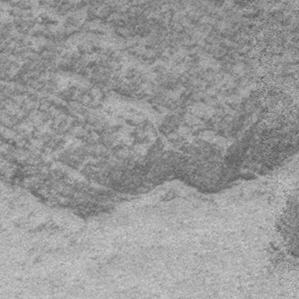
Label: frost